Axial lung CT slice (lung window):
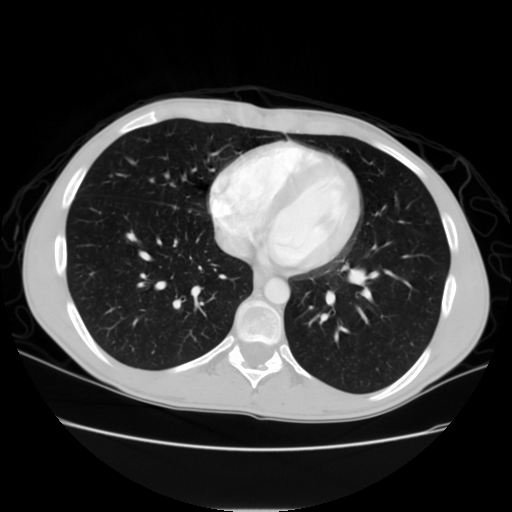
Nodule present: no